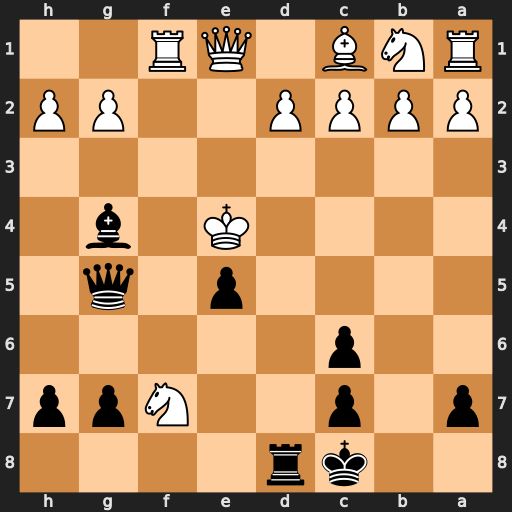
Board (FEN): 2kr4/p1p2Npp/2p5/4p1q1/4K1b1/8/PPPP2PP/RNB1QR2
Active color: b
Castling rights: -
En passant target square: -
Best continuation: Rd4#